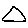
Label: triangle